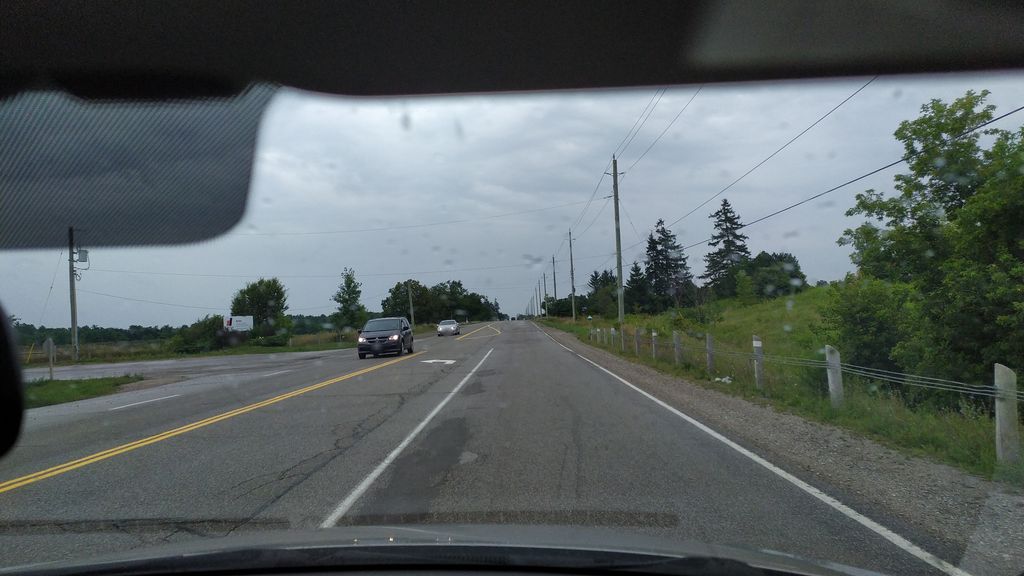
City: kitchener-waterloo